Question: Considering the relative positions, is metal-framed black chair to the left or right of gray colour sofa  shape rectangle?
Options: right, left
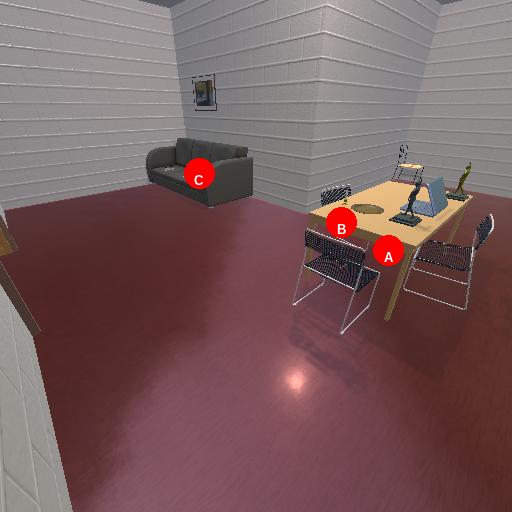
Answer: right